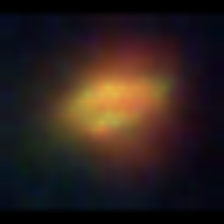
Taxon: NanoPlankton
Group: Other